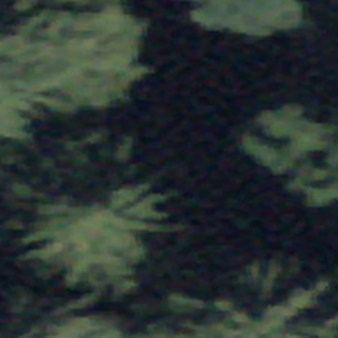
Label: other